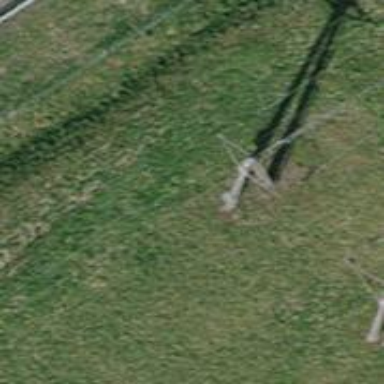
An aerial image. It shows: Three cables of power line.